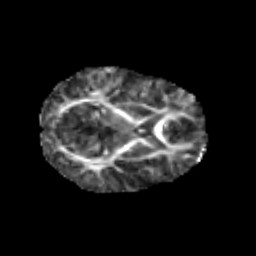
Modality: FA
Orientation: axial
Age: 7
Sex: female
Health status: healthy